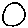
Label: circle